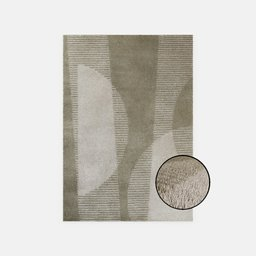
Label: decoration